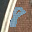
Label: 8